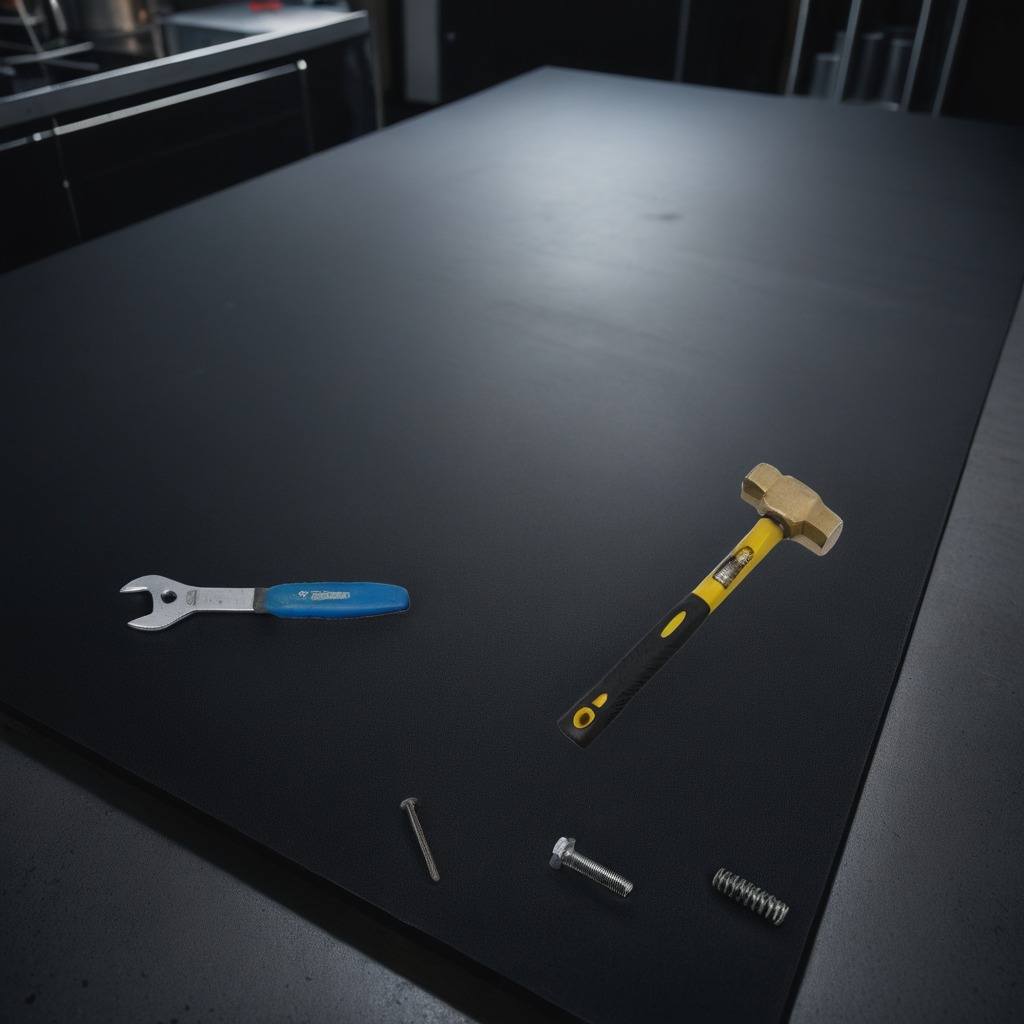
A metal machine screw, a hammer, an iron nail, a coiled metal spring, and a wrench are lying on the clean granite tabletop inside a workshop at night.